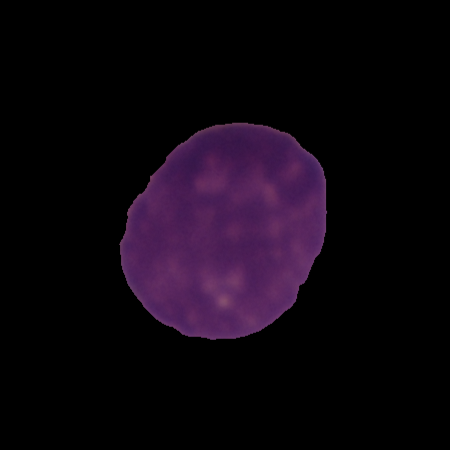
Label: healthy